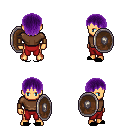
a pixel art fantasy rpg character, male body template, human, tanned skin, brown long-sleeve shirt, red pants, purple plain hairstyle, leather bracers, black slippers, shield, four views (front, back, left, right), 2x2 character sprite sheet, small pixel art, hard edges, no anti-aliasing